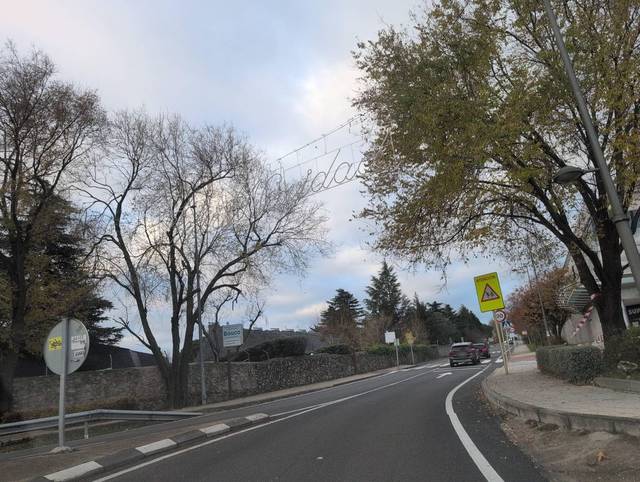
Region: Spain
Coordinates: 40.601, -4.127